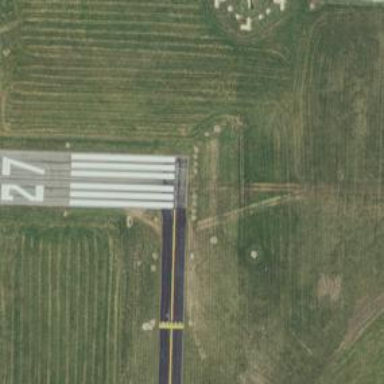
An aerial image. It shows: Runway surface made of asphalt at airport.